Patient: sex F, age 73
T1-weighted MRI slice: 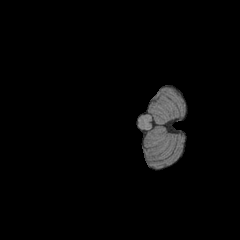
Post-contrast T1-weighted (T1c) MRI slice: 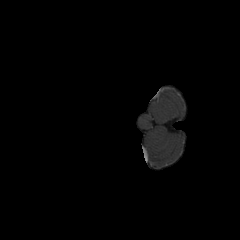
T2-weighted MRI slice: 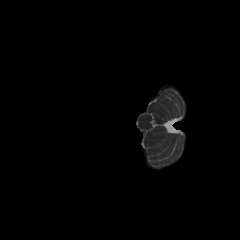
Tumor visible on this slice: no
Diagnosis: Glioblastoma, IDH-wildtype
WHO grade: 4